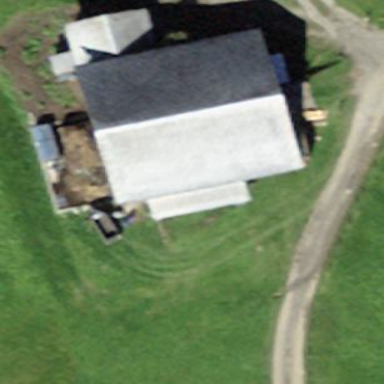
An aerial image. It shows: Cowshed building.